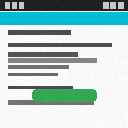
Screen state: on